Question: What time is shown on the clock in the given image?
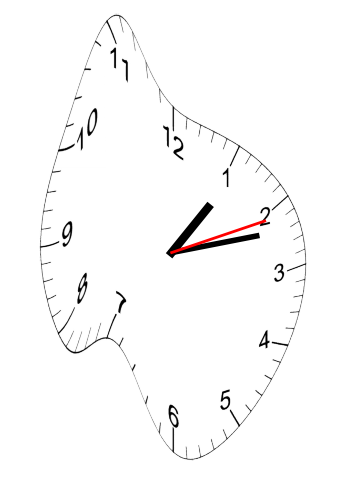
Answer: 01:12:11